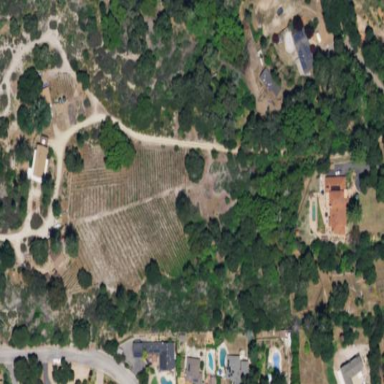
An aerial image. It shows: Vineyard with grape crops.